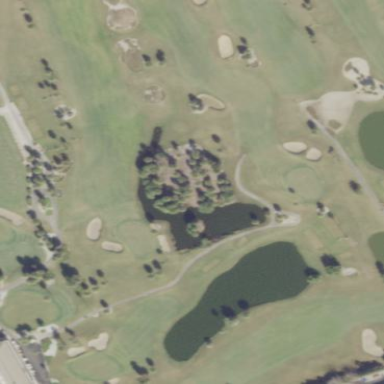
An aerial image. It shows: Bunker in the woodland on golf course.